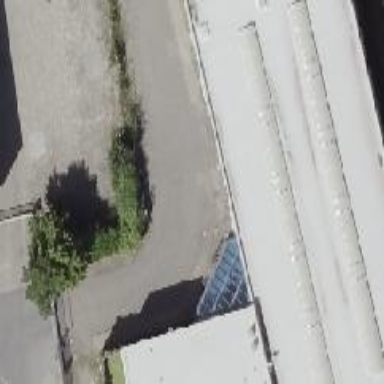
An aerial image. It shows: Industrial building.